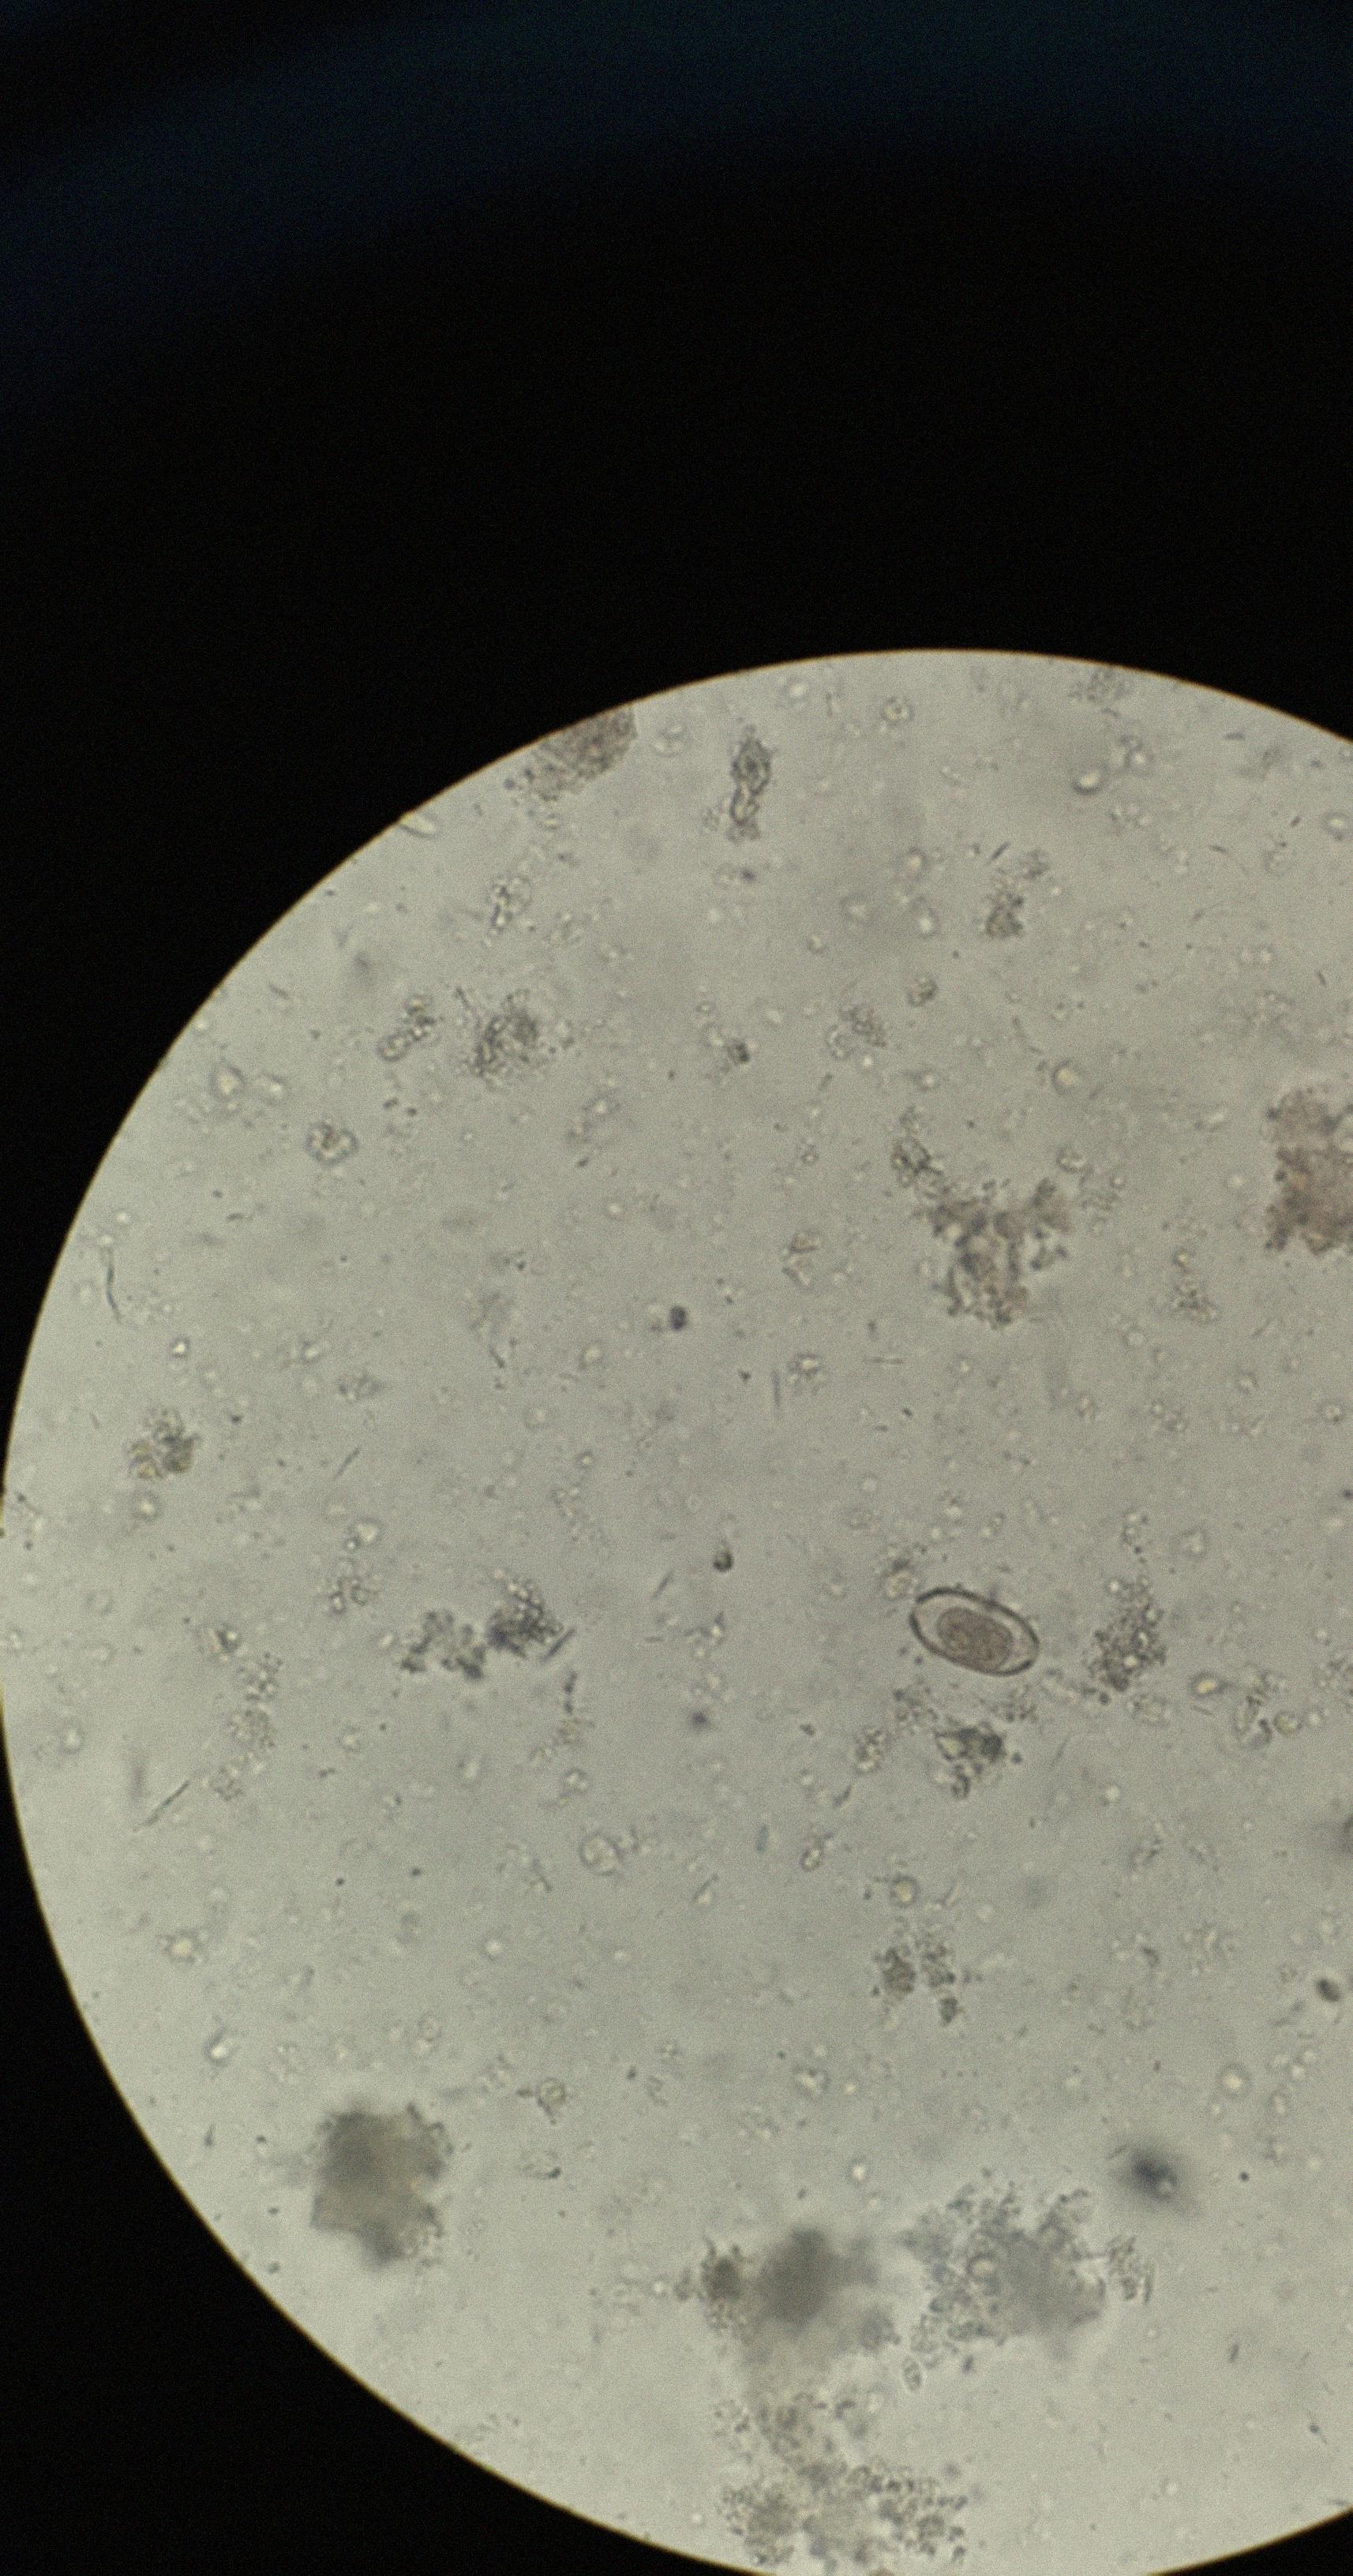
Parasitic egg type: Capillaria philippinensis